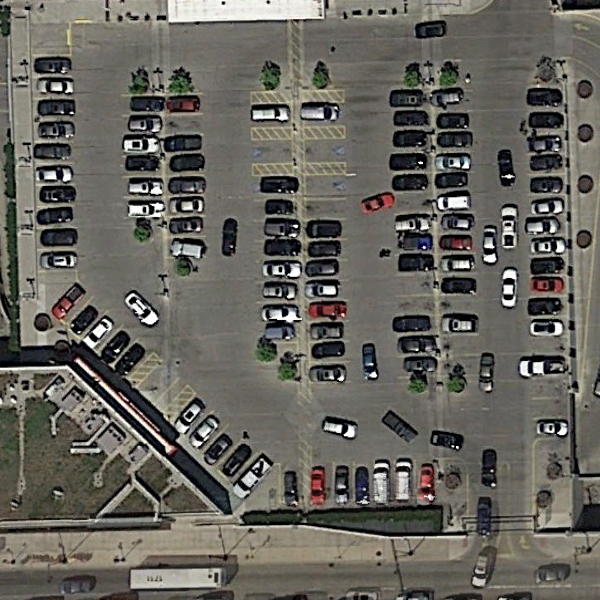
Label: Parking